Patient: sex M, age 68
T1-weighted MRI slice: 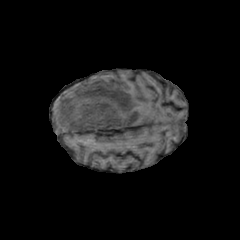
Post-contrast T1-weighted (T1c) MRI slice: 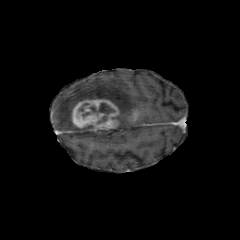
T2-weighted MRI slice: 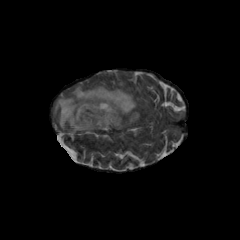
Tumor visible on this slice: yes
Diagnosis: Glioblastoma, IDH-wildtype
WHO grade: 4